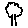
Label: tree